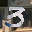
Label: 3